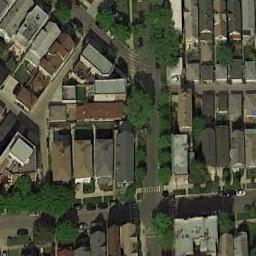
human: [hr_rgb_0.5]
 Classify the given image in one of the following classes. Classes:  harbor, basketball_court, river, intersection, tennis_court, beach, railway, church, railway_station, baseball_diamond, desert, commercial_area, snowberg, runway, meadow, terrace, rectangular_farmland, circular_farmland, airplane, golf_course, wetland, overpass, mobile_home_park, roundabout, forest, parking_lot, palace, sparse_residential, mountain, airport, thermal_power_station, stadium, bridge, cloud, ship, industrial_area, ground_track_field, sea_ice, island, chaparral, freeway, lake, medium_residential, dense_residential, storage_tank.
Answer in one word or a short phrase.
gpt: intersection